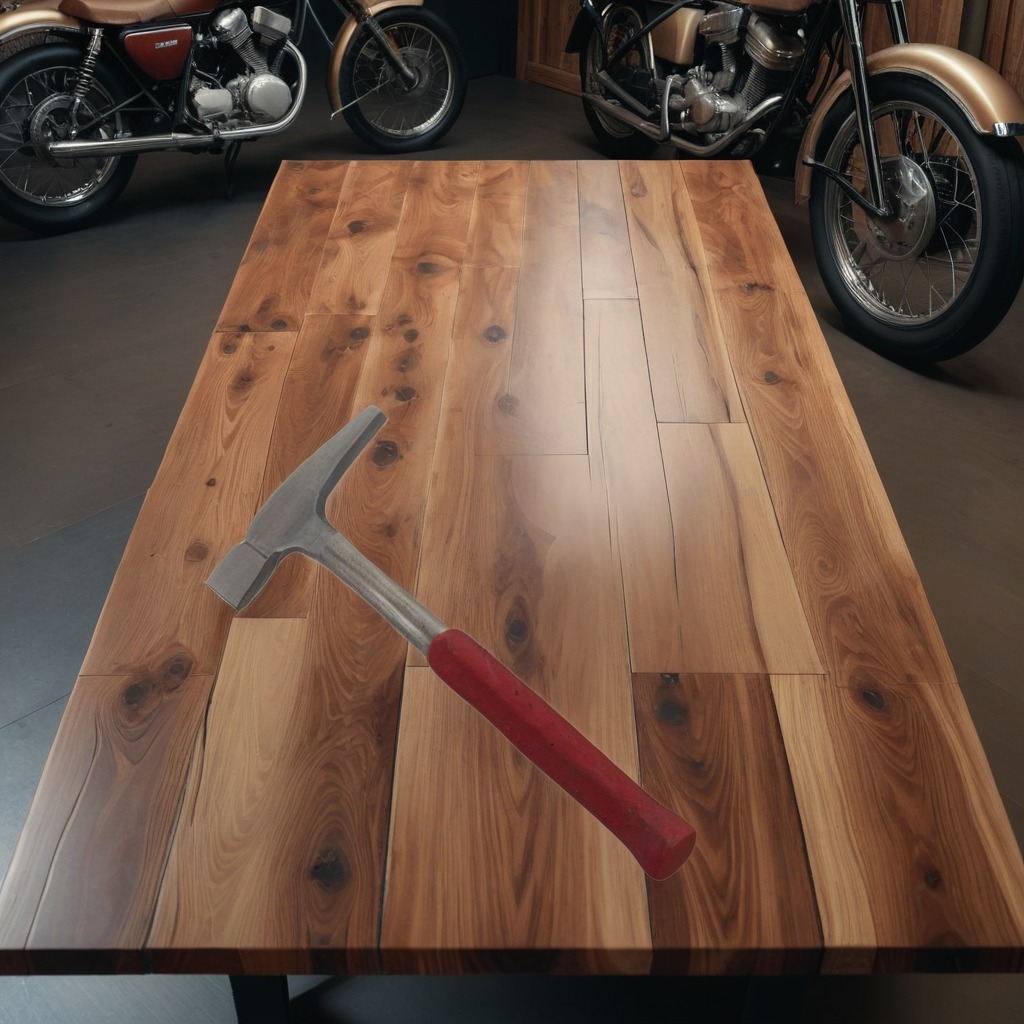
A hammer lies on the table.